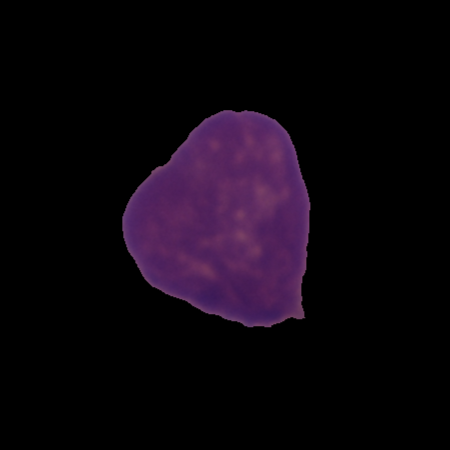
Label: healthy